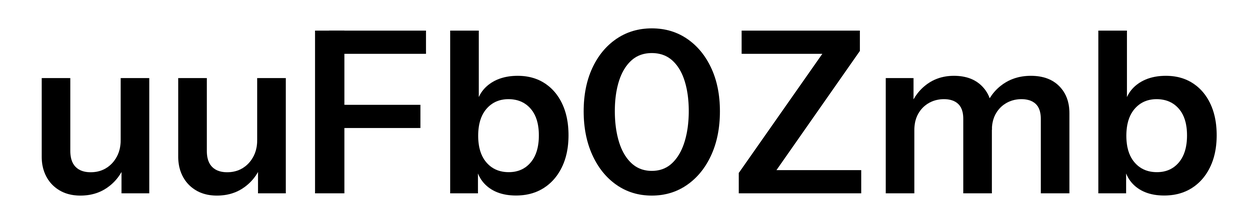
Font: InstrumentSans_SemiBold